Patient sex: M
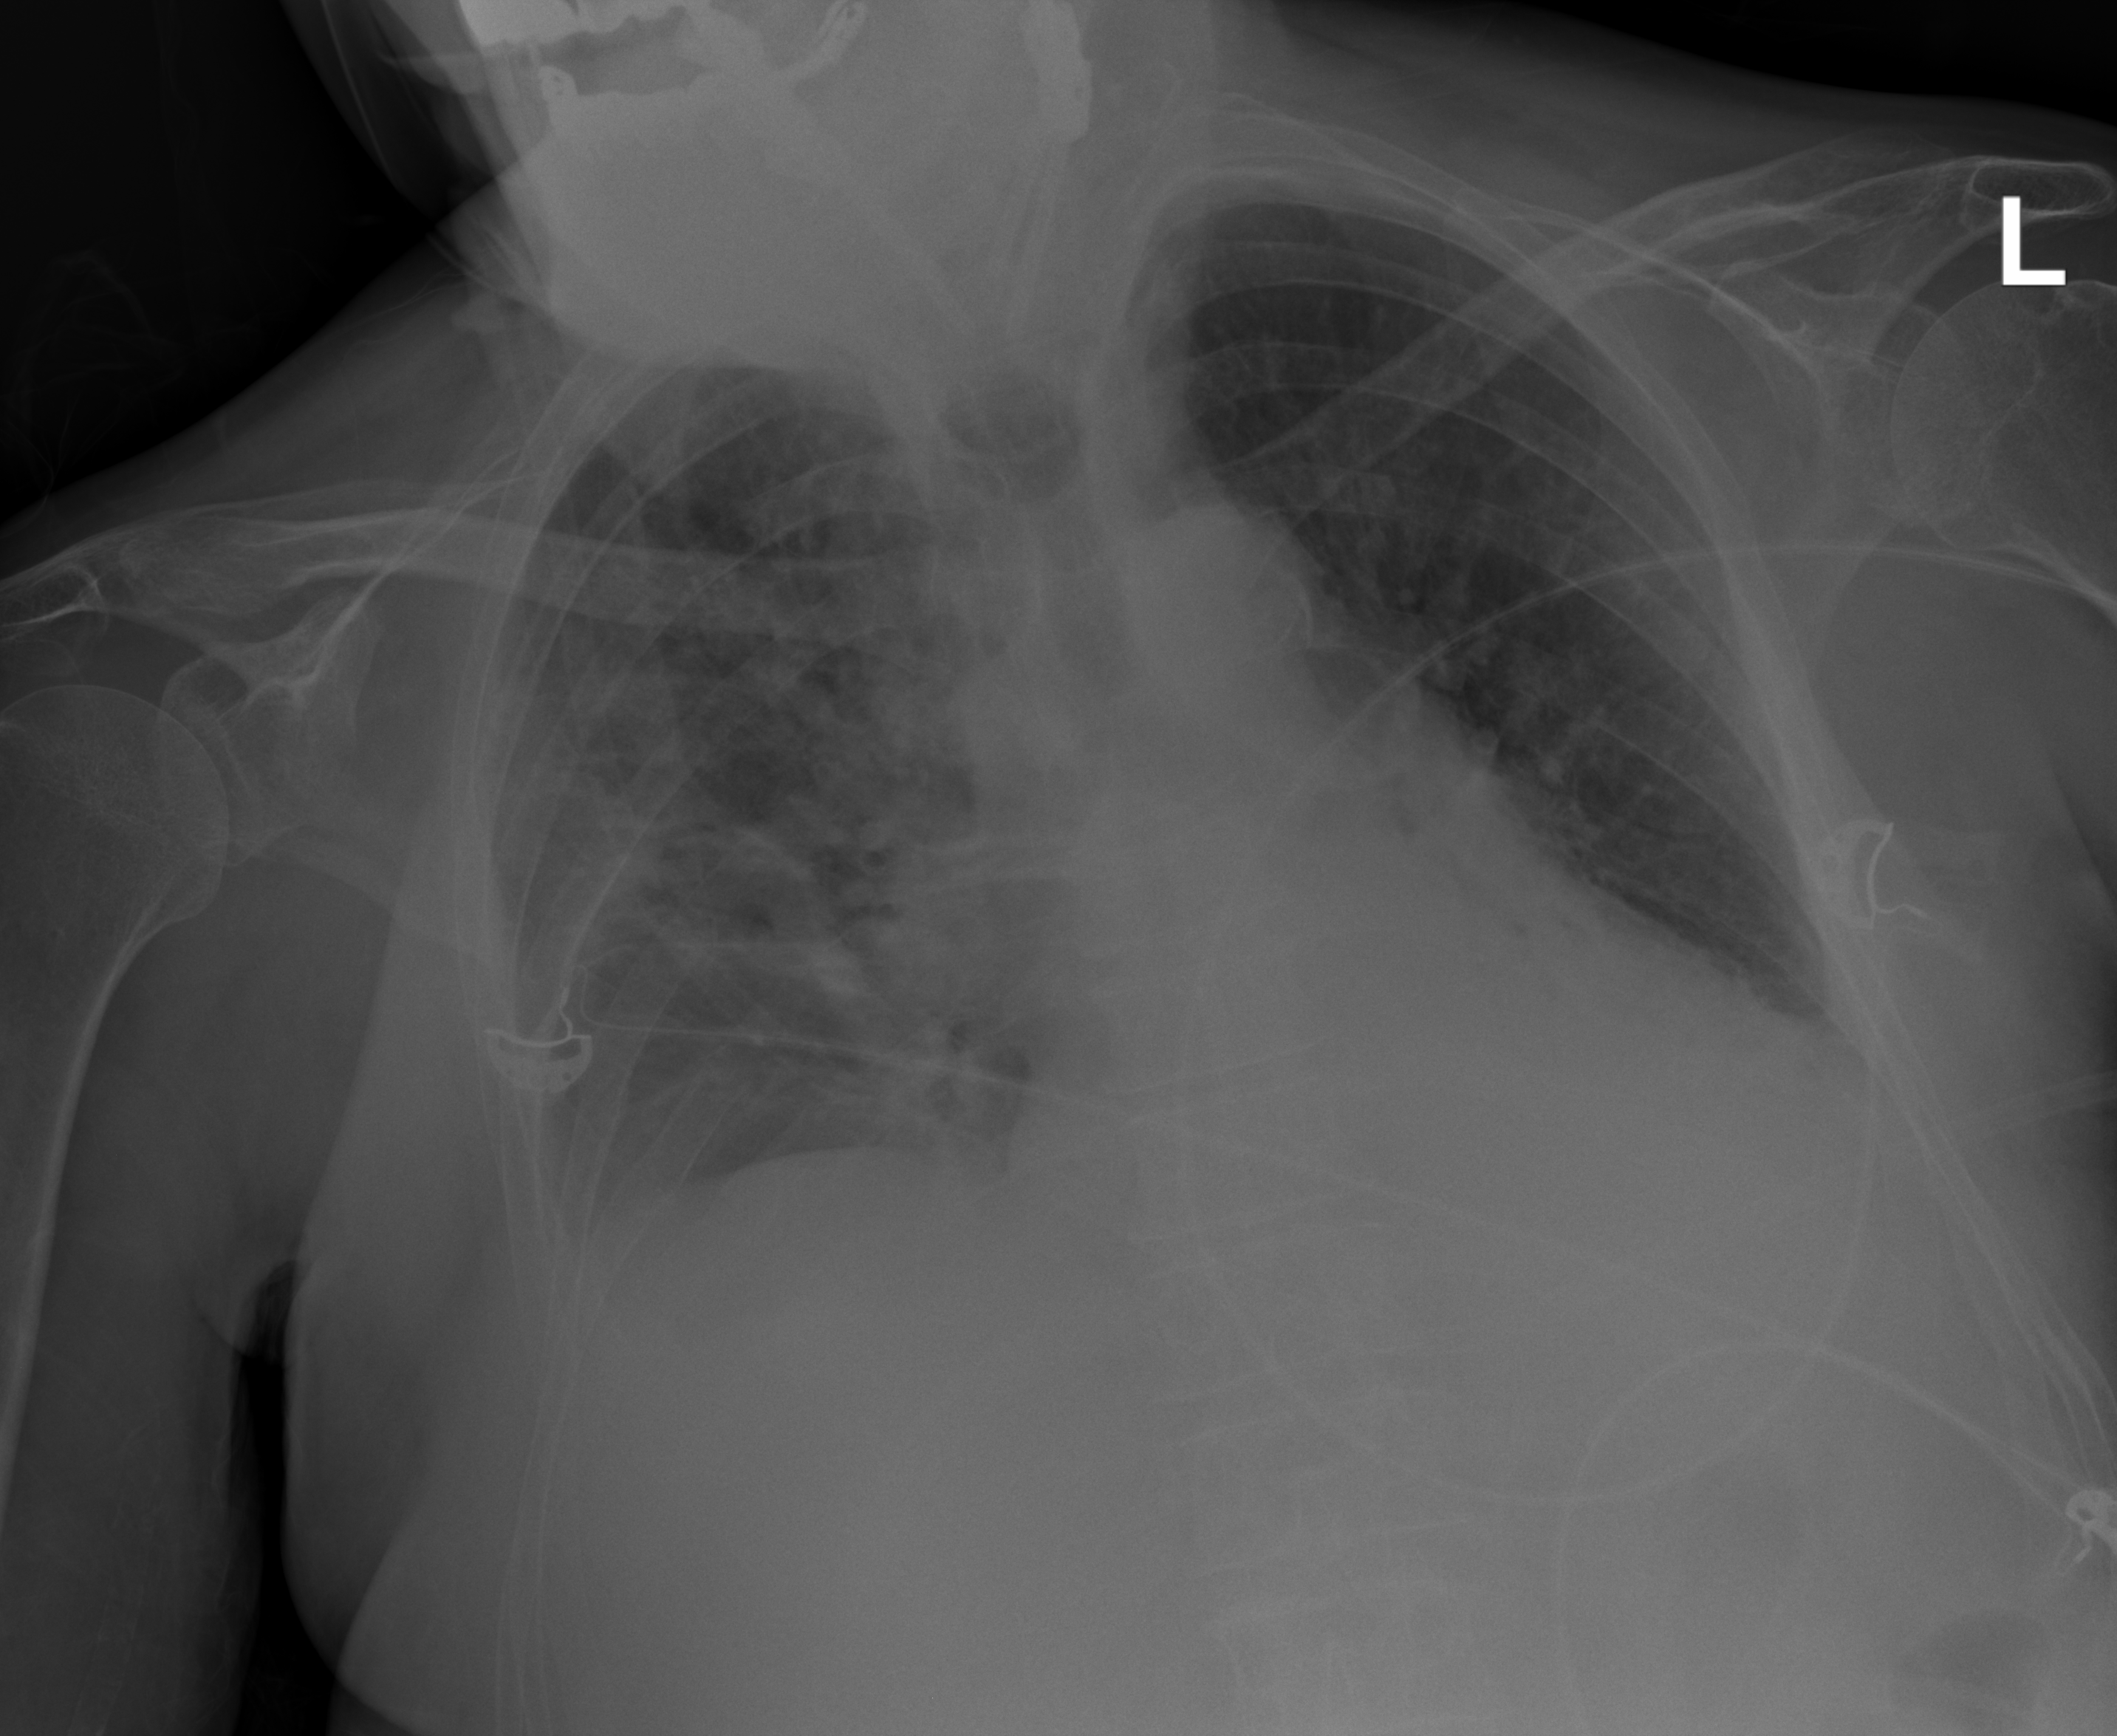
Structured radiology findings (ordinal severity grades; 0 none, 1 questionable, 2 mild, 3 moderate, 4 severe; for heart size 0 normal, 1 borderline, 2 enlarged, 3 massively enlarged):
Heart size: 2
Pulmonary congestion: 3
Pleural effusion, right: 2
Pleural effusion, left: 1
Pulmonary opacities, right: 3
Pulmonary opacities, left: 0
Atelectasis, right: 2
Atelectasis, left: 2